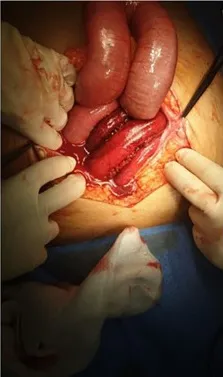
Hemorrhagic fluid and gangrenous bowel after opening the abdomen.
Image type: medical_photograph (other_medical_photograph)